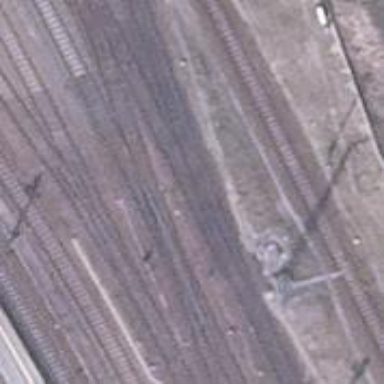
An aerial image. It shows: Railway switch.